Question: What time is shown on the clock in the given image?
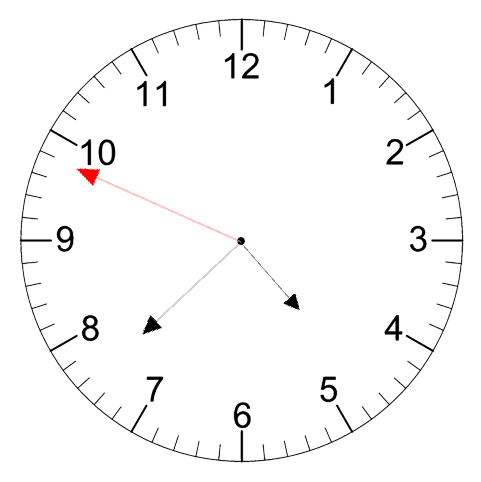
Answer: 04:37:49